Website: home-depot
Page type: review-order
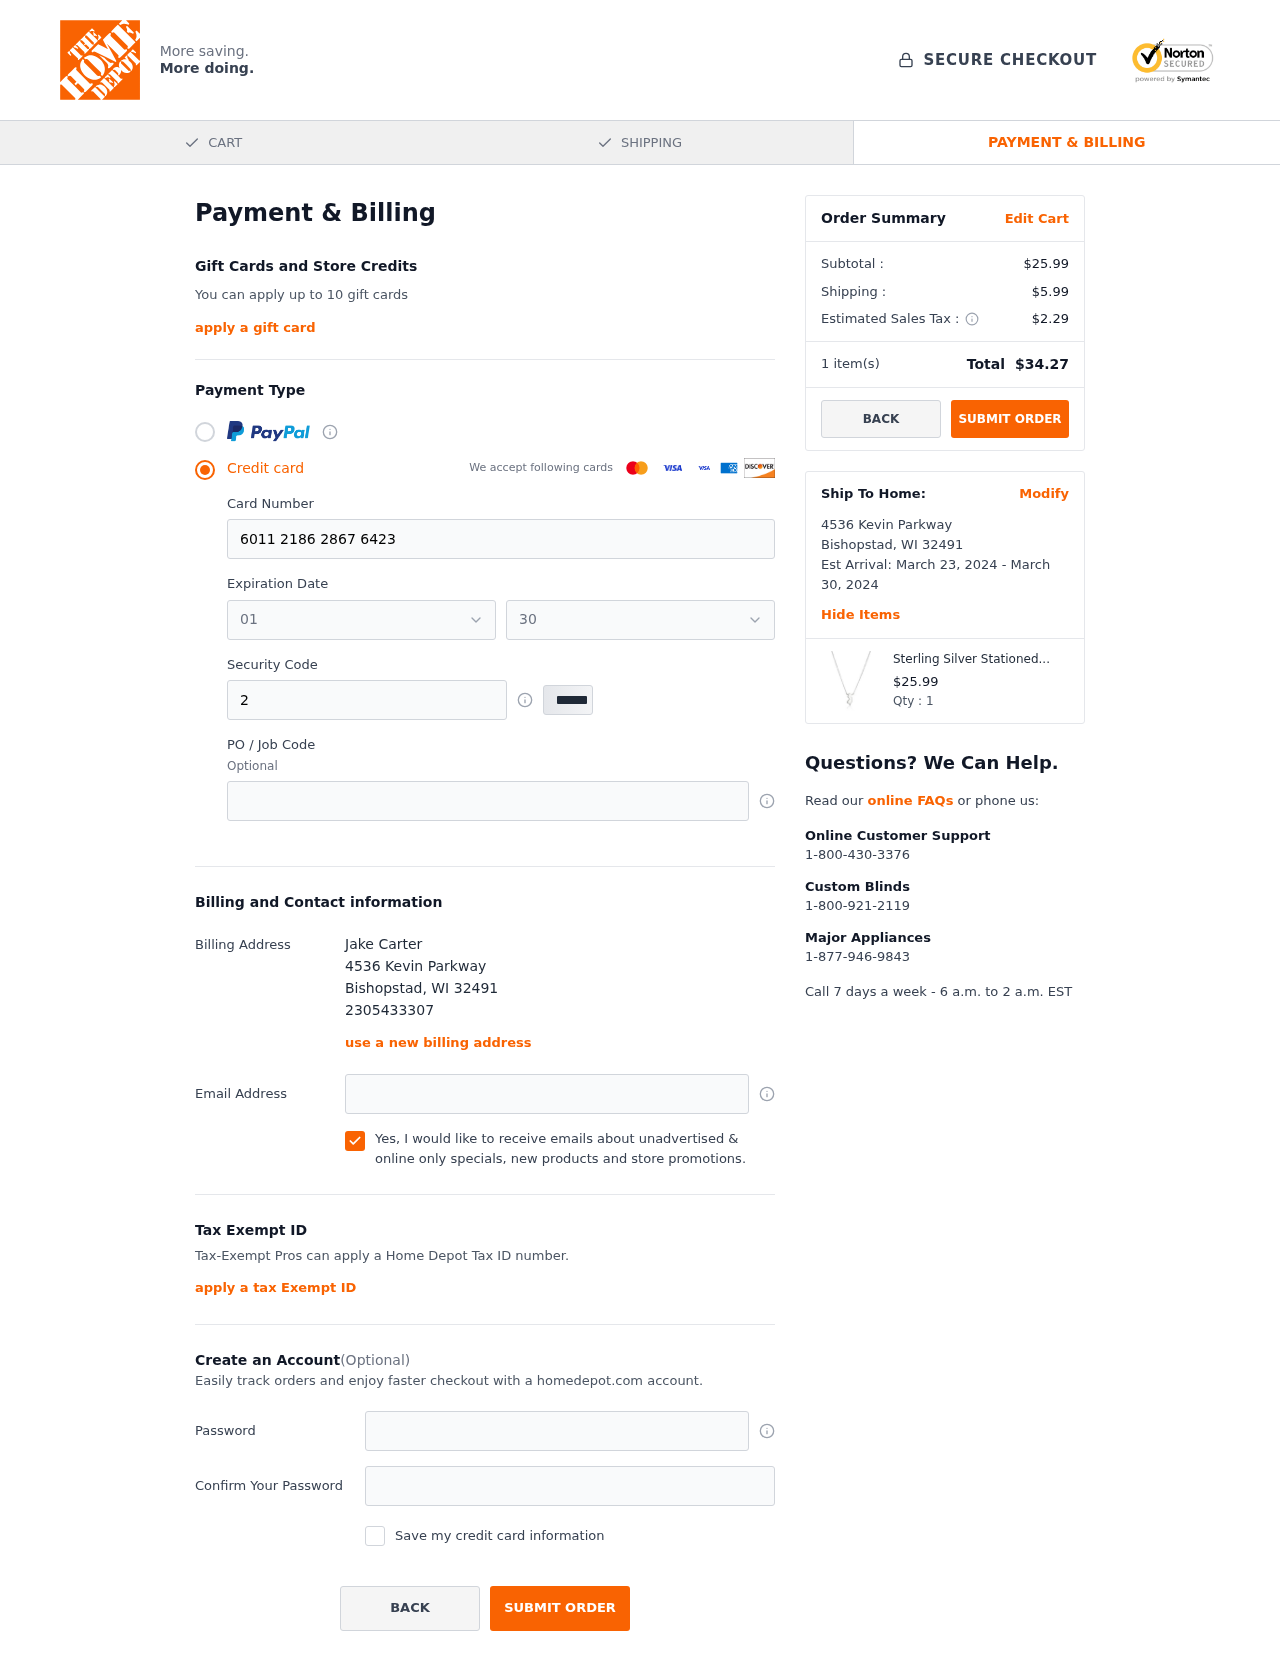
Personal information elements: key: PII_CARD_EXPIRY_MONTH
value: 01
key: PII_CARD_EXPIRY_YEAR
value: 30
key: PII_CITY
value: Bishopstad
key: PII_FULLNAME
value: Jake Carter
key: PII_PHONE
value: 2305433307
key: PII_POSTCODE
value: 32491
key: PII_STATE_ABBR
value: WI
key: PII_STREET
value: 4536 Kevin Parkway
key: PII_CARD_NUMBER
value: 6011 2186 2867 6423
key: PII_CARD_CVV
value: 250
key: PII_JOB_CODE
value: JOB-1122
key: PII_EMAIL
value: jakecarter@hotmail.com
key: PII_POSTCODE_FULL
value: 32491
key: PII_POSTCODE_NUMERIC
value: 32491
Product elements: key: PRODUCT1_NAME
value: Sterling Silver Stationed Mini State New Jersey Pendant Necklace, 17"+2.5" Extender
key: PRODUCT1_PRICE
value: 25.99
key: PRODUCT1_QUANTITY
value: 1
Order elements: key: ORDER_SUBTOTAL
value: $25.99
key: ORDER_SHIPPING_COST
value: $5.99
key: ORDER_TAX
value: $2.29
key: ORDER_NUM_ITEMS
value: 1
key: ORDER_TOTAL
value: $34.27
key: ORDER_SHIPPING_DATE
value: March 23, 2024
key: ORDER_DELIVERY_DATE
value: March 30, 2024